Question: While testing the fix for this issue:
<URL>
I noticed that the updated code causes "random" whitespace below the horizontal scrollbar in IE9. The jsFiddle does not run in IE9 with Browser Mode set to IE7 ()
The error is in:
- - - -
Fiddle demonstrating problem (view in ):
<URL>
Added a comment to the <URL> but lack permission to re-open it.
<URL>
There is a JavaScript error in IE9's IE7 Browser Mode that prevents the grid from rendering at all. However, the call stack is empty in the IE9 console. The error is
'''
SCRIPT1028: Expected identifier, string or number
show, line 90 character 1
'''
Clicking on the link in the JS Console gives the error .
Added screenshots from IE9. Note that there is no JavaScript error reported in IE9.

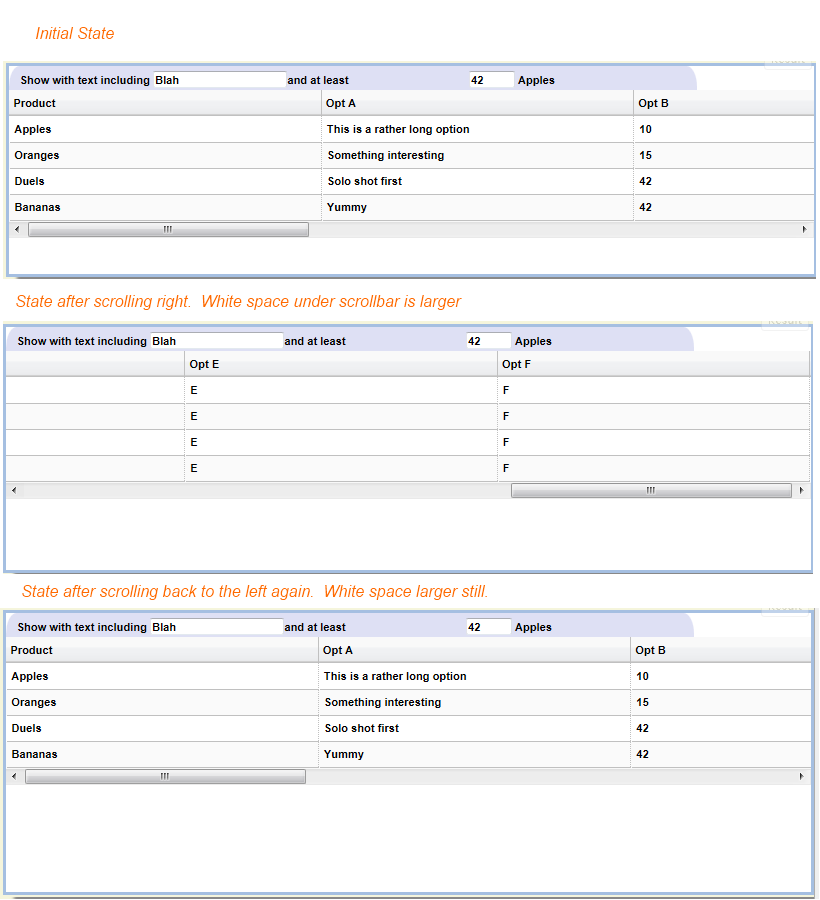
Answer: This happens only when you host your own slick.grid.js. After I changed your jsfiddle to include <URL>, everything started working.
IE7 mode still fails, but the error seems to come from jsfiddle.net and not from SlickGrid.